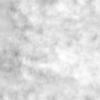
Label: no_change